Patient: sex F, age 58
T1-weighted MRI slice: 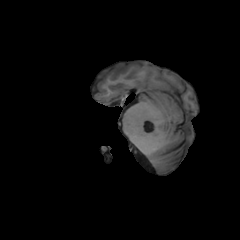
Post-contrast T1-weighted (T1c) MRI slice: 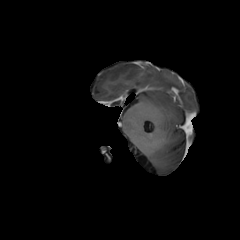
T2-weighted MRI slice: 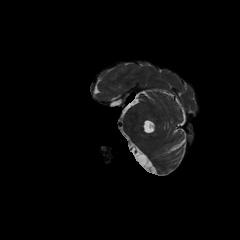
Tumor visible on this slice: no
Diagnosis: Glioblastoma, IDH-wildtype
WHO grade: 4